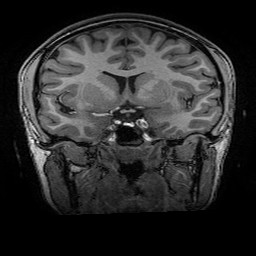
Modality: T1w
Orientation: sagittal
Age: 25
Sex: female
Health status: healthy
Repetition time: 2.53 s
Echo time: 0.0034 s